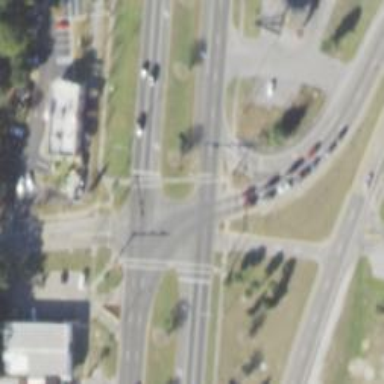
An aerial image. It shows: Marked road crossing.